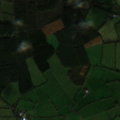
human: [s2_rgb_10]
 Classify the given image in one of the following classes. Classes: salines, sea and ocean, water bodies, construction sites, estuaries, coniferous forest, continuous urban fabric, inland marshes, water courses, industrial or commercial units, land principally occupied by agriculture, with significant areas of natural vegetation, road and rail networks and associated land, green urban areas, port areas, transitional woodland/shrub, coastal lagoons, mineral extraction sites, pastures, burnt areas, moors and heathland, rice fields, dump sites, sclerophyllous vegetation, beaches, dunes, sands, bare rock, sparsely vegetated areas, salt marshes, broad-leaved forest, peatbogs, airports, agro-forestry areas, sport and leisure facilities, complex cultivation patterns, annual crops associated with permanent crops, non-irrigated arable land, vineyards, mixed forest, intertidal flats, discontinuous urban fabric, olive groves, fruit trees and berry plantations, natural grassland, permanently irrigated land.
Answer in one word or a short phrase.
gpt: pastures, coniferous forest, mixed forest